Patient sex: F
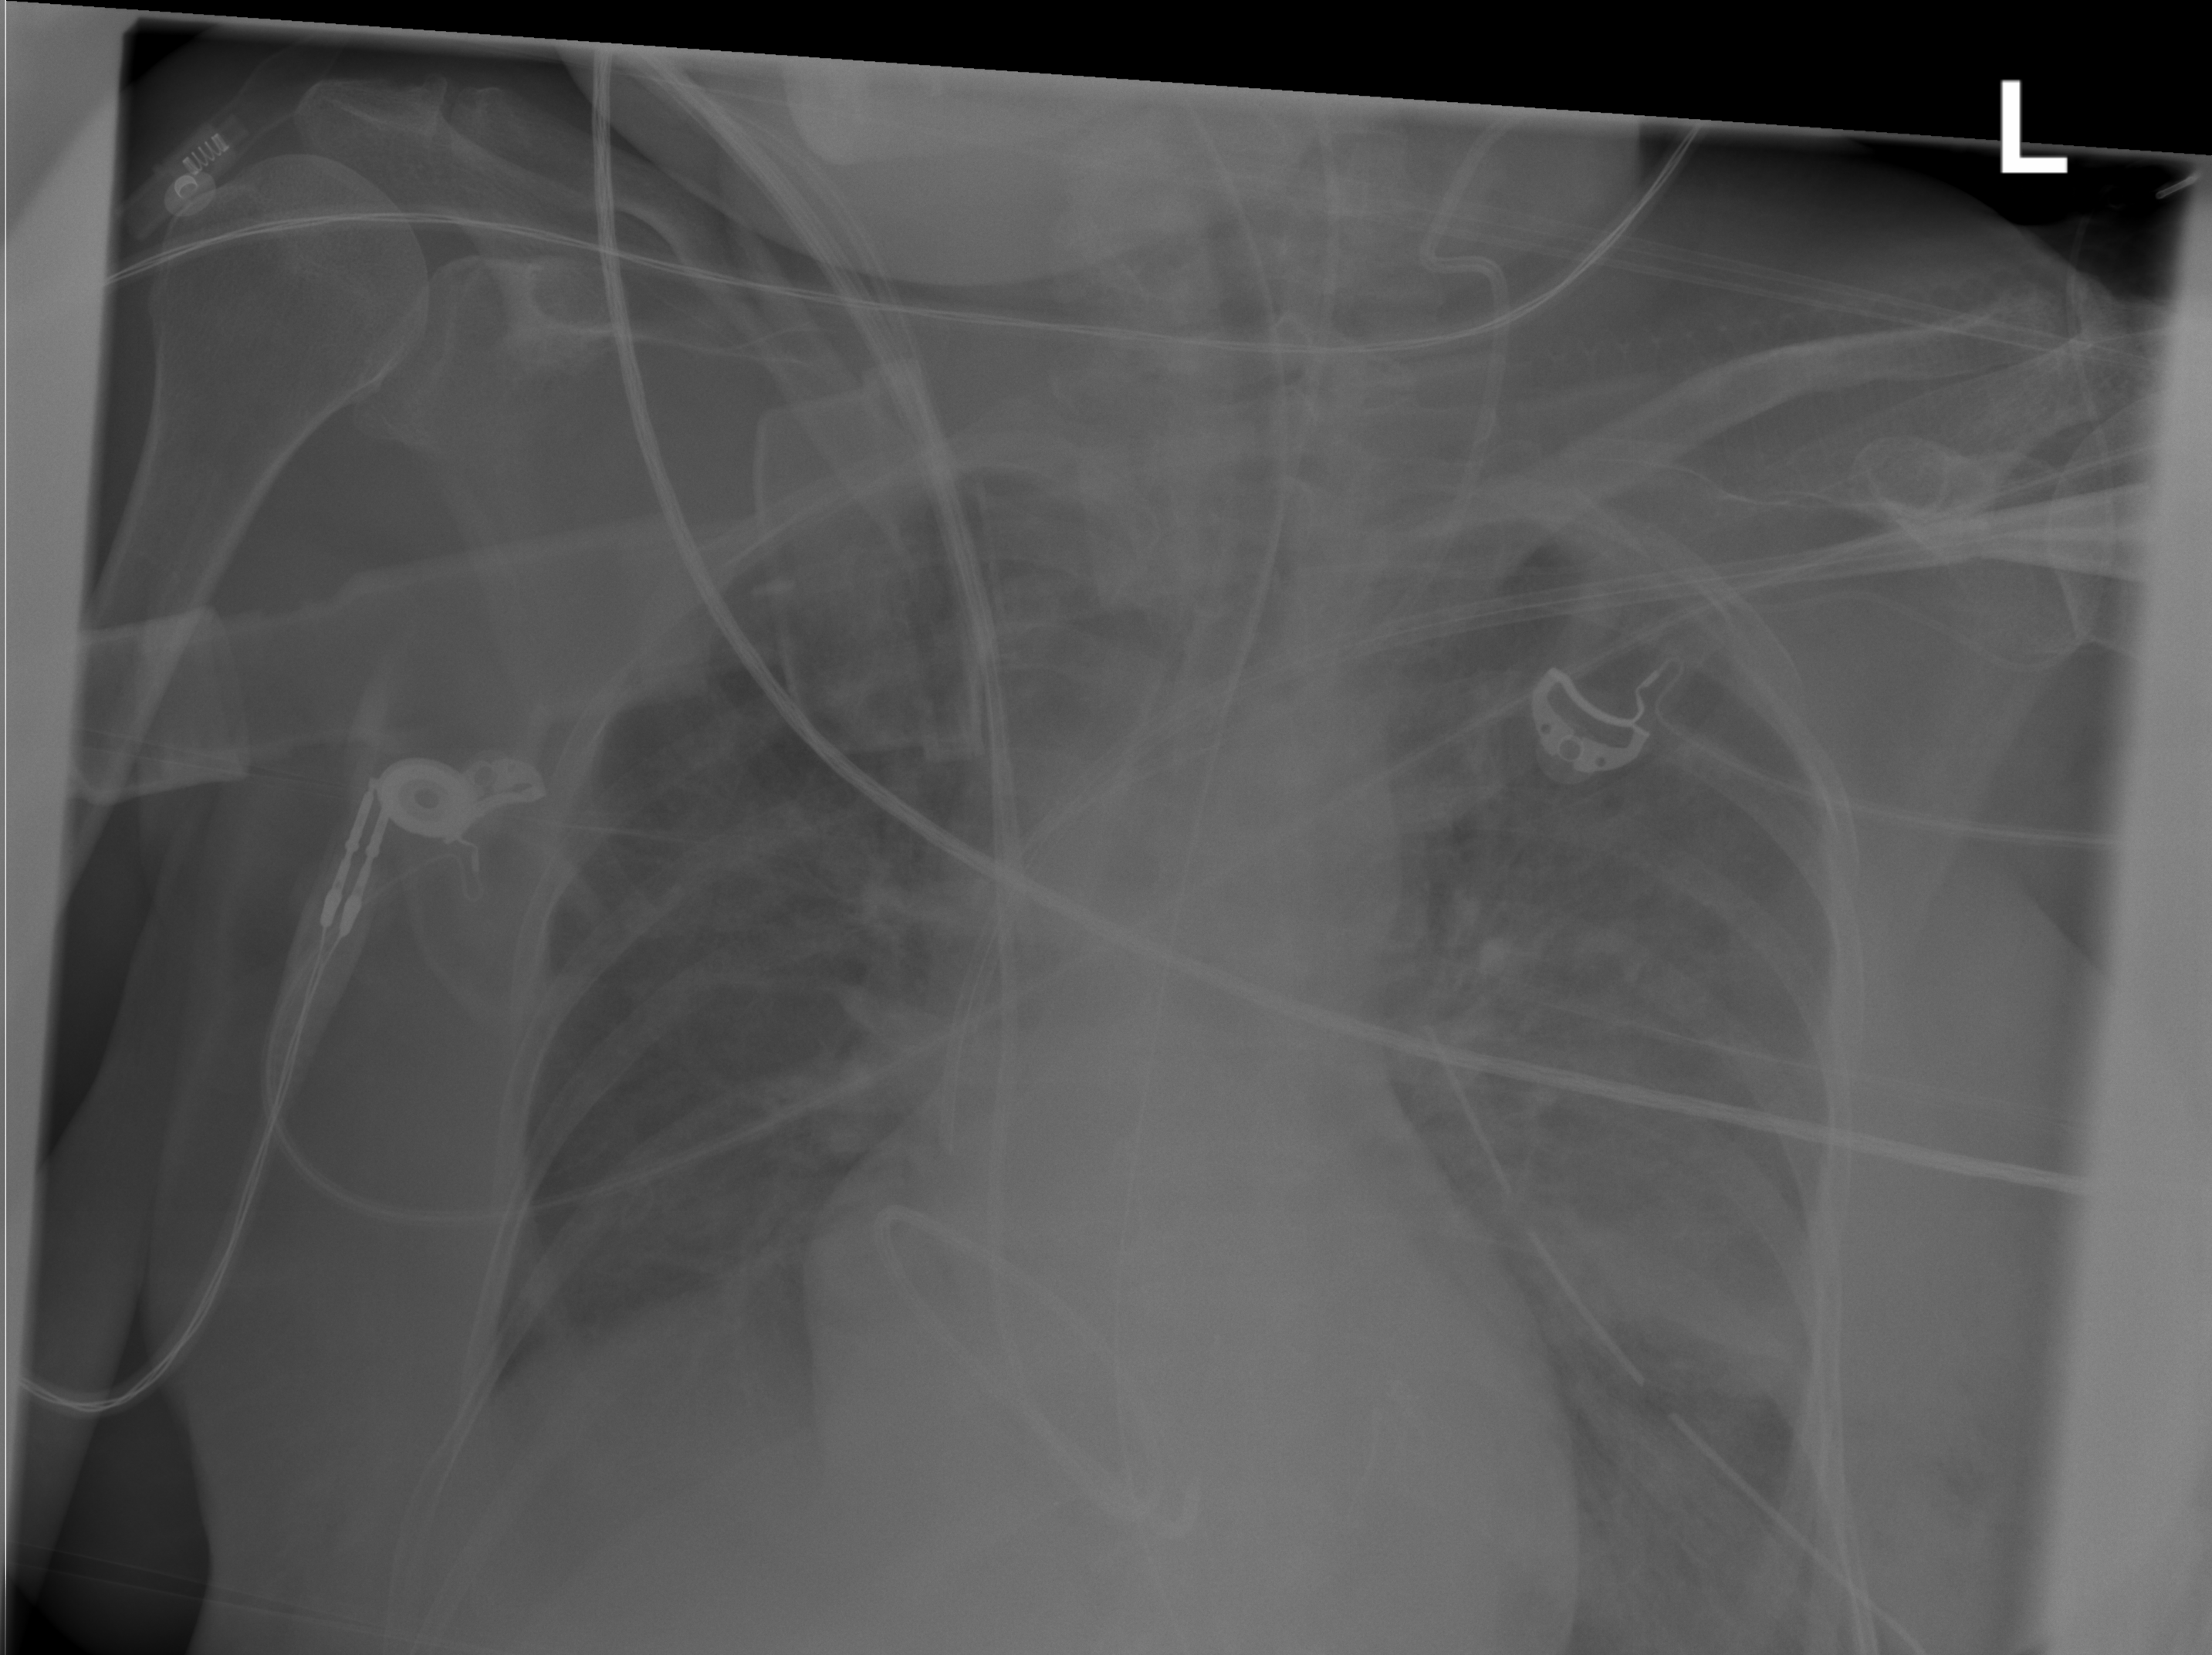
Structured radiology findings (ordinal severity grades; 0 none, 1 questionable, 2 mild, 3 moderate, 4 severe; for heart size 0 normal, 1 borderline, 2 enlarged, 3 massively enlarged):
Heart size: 0
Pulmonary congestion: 2
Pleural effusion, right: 2
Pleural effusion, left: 0
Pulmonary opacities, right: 0
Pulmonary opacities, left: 0
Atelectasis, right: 2
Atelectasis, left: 2